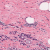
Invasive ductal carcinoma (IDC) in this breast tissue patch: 1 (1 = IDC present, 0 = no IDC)